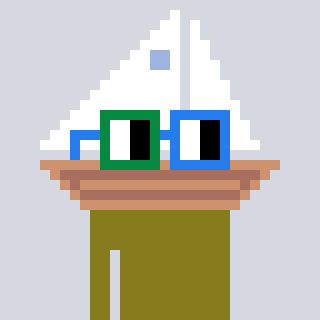
a pixel art character with square green and blue glasses, a sailboat-shaped head and a gunk-colored body on a cool background